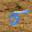
Label: 5